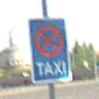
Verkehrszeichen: Taxenstand
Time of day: MorningAfternoon
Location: Outdoor (Suburban)
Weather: PartlyCloudy
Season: NotSpecified
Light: Natural